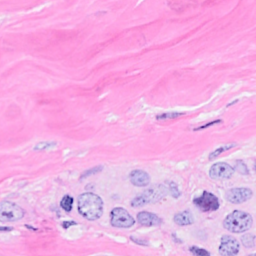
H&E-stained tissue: Breast